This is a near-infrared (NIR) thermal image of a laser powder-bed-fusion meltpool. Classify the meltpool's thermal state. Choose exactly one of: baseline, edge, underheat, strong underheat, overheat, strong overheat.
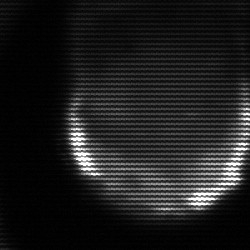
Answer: edge